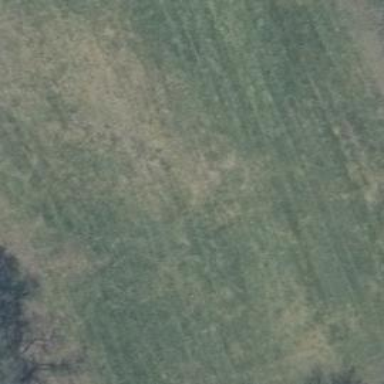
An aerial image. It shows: Beautiful meadow.